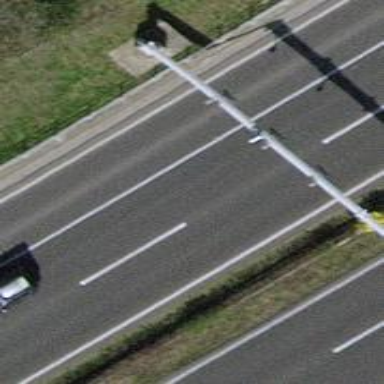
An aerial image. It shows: Asphalt motorway.